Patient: sex M, age 64
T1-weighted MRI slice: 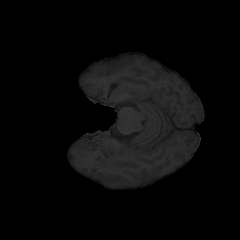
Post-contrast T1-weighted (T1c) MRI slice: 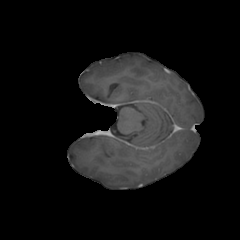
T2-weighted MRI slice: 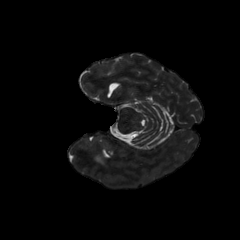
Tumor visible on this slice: yes
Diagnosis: Astrocytoma, IDH-mutant
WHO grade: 3